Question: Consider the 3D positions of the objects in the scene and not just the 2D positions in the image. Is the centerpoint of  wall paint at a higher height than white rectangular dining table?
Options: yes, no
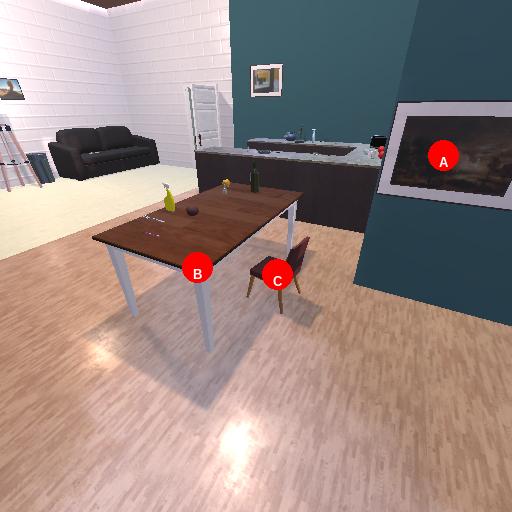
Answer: yes